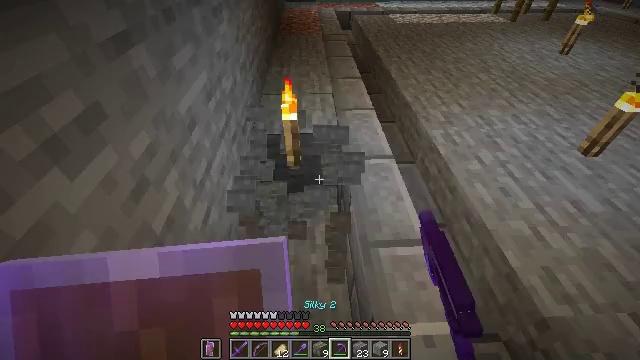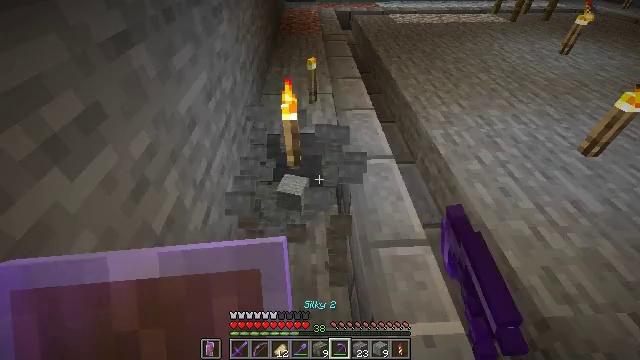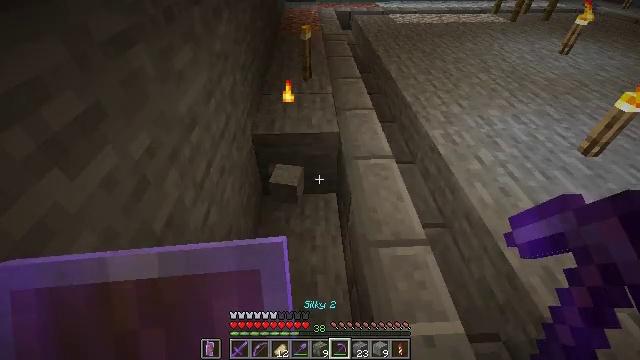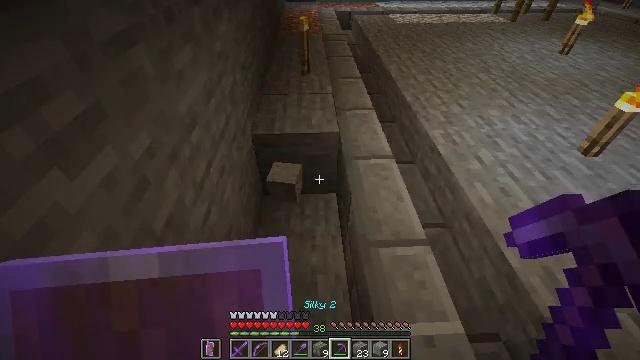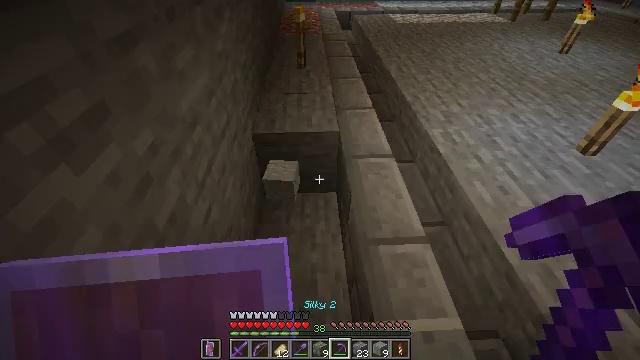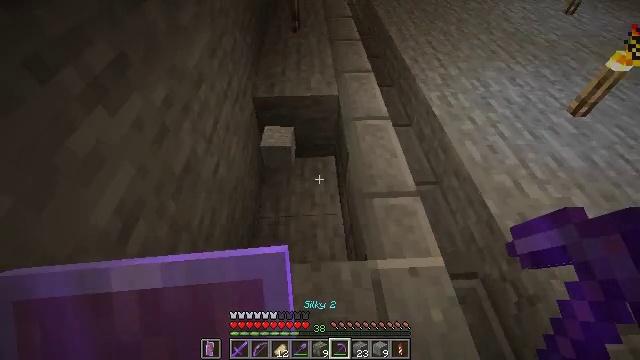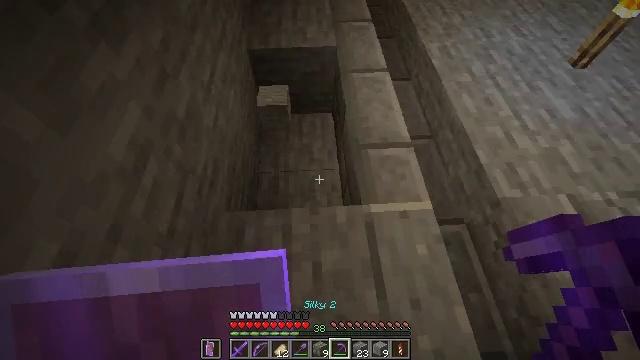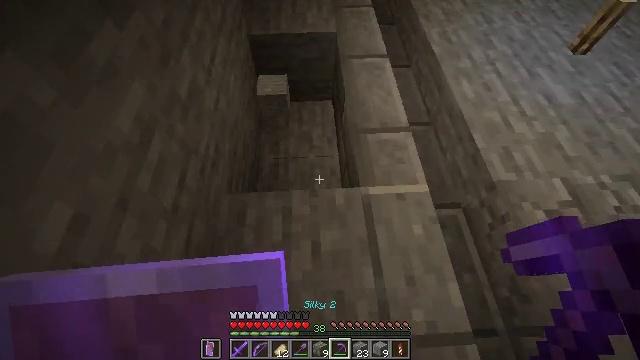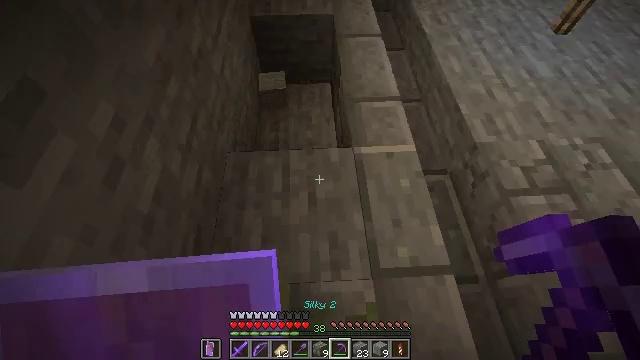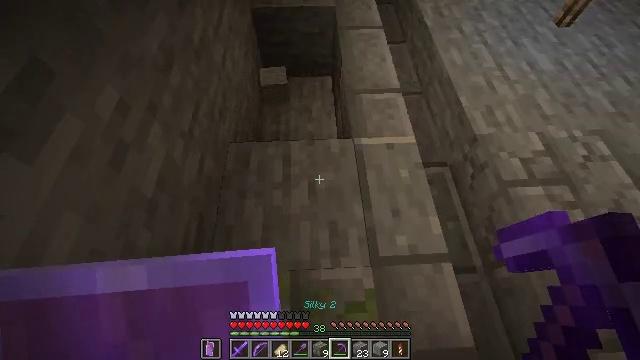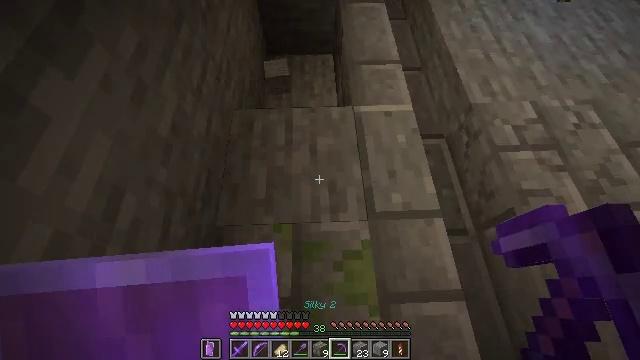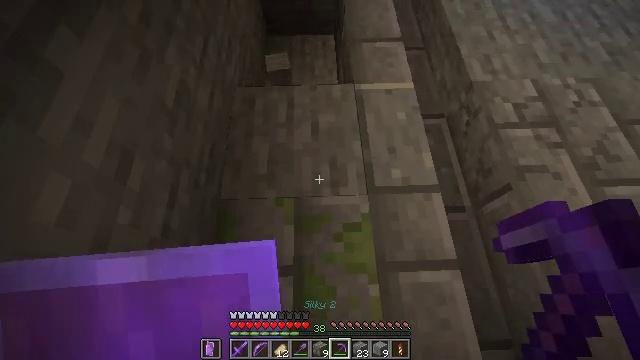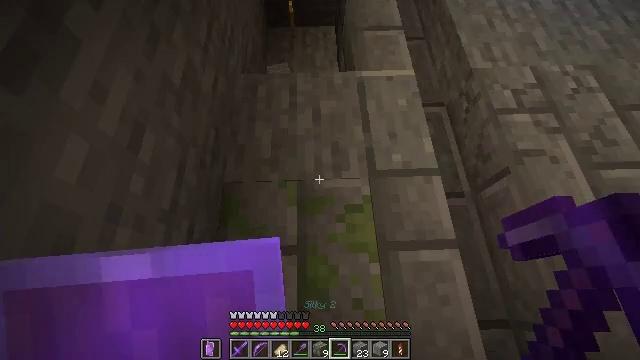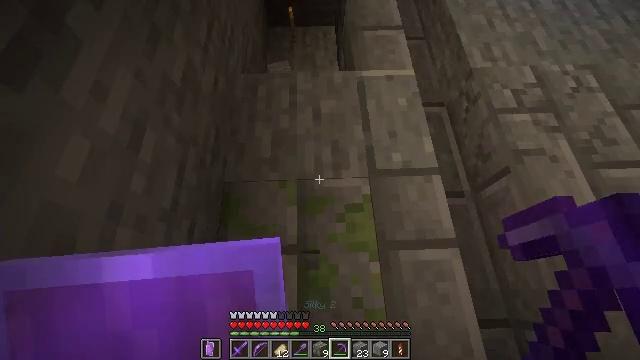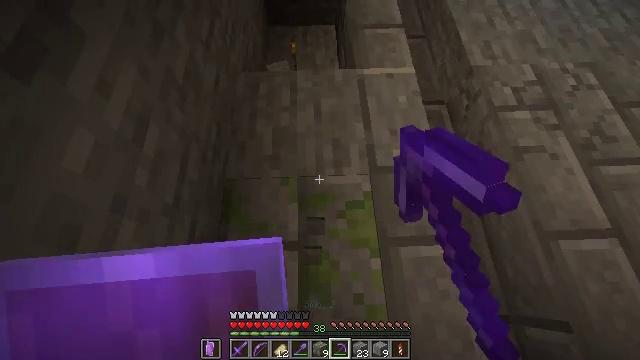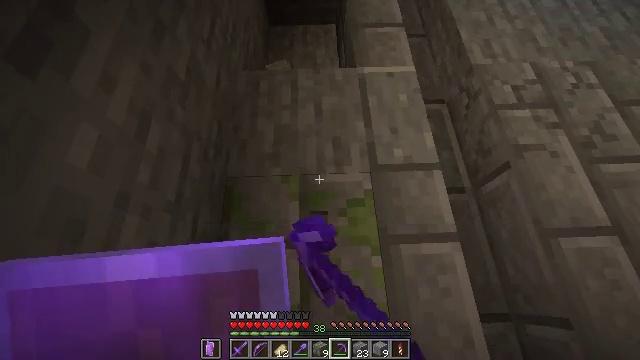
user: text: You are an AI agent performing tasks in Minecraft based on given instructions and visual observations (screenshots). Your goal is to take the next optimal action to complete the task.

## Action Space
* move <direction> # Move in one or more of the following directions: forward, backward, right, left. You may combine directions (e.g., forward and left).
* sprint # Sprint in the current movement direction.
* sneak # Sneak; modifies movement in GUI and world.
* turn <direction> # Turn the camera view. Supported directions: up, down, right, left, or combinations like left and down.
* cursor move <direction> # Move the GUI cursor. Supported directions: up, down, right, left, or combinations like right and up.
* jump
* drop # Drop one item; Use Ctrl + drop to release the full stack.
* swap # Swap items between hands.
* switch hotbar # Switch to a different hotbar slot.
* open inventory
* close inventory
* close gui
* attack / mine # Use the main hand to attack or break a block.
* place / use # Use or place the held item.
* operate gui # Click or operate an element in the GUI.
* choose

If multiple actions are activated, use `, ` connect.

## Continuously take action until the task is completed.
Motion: motion action
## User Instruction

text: Retrieve mossy stone bricks from a building.
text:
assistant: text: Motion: no_op
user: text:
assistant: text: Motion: no_op
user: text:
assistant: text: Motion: no_op
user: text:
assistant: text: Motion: move back
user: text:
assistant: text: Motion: move back, turn down
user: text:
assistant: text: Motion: move back, turn down
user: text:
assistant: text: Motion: move back, turn down
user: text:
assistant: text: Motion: move back
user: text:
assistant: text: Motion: move back
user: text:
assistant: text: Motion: turn down
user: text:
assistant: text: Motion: turn down
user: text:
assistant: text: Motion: no_op
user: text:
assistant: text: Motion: attack / mine
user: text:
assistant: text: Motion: attack / mine
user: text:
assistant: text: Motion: attack / mine
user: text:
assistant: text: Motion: attack / mine
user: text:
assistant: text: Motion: attack / mine
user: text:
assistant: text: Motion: turn up, attack / mine
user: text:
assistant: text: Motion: turn up
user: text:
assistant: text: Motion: turn up
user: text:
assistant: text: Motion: no_op
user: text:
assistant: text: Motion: no_op